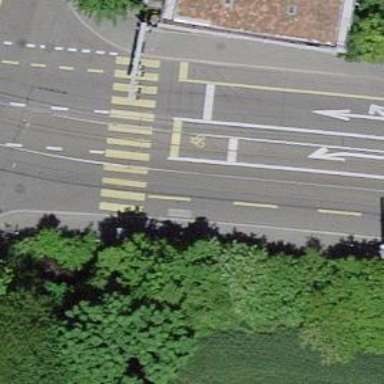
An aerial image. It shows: Road with traffic signals.